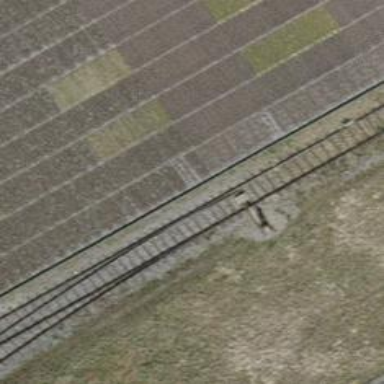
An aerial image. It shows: Railway switch.